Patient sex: M
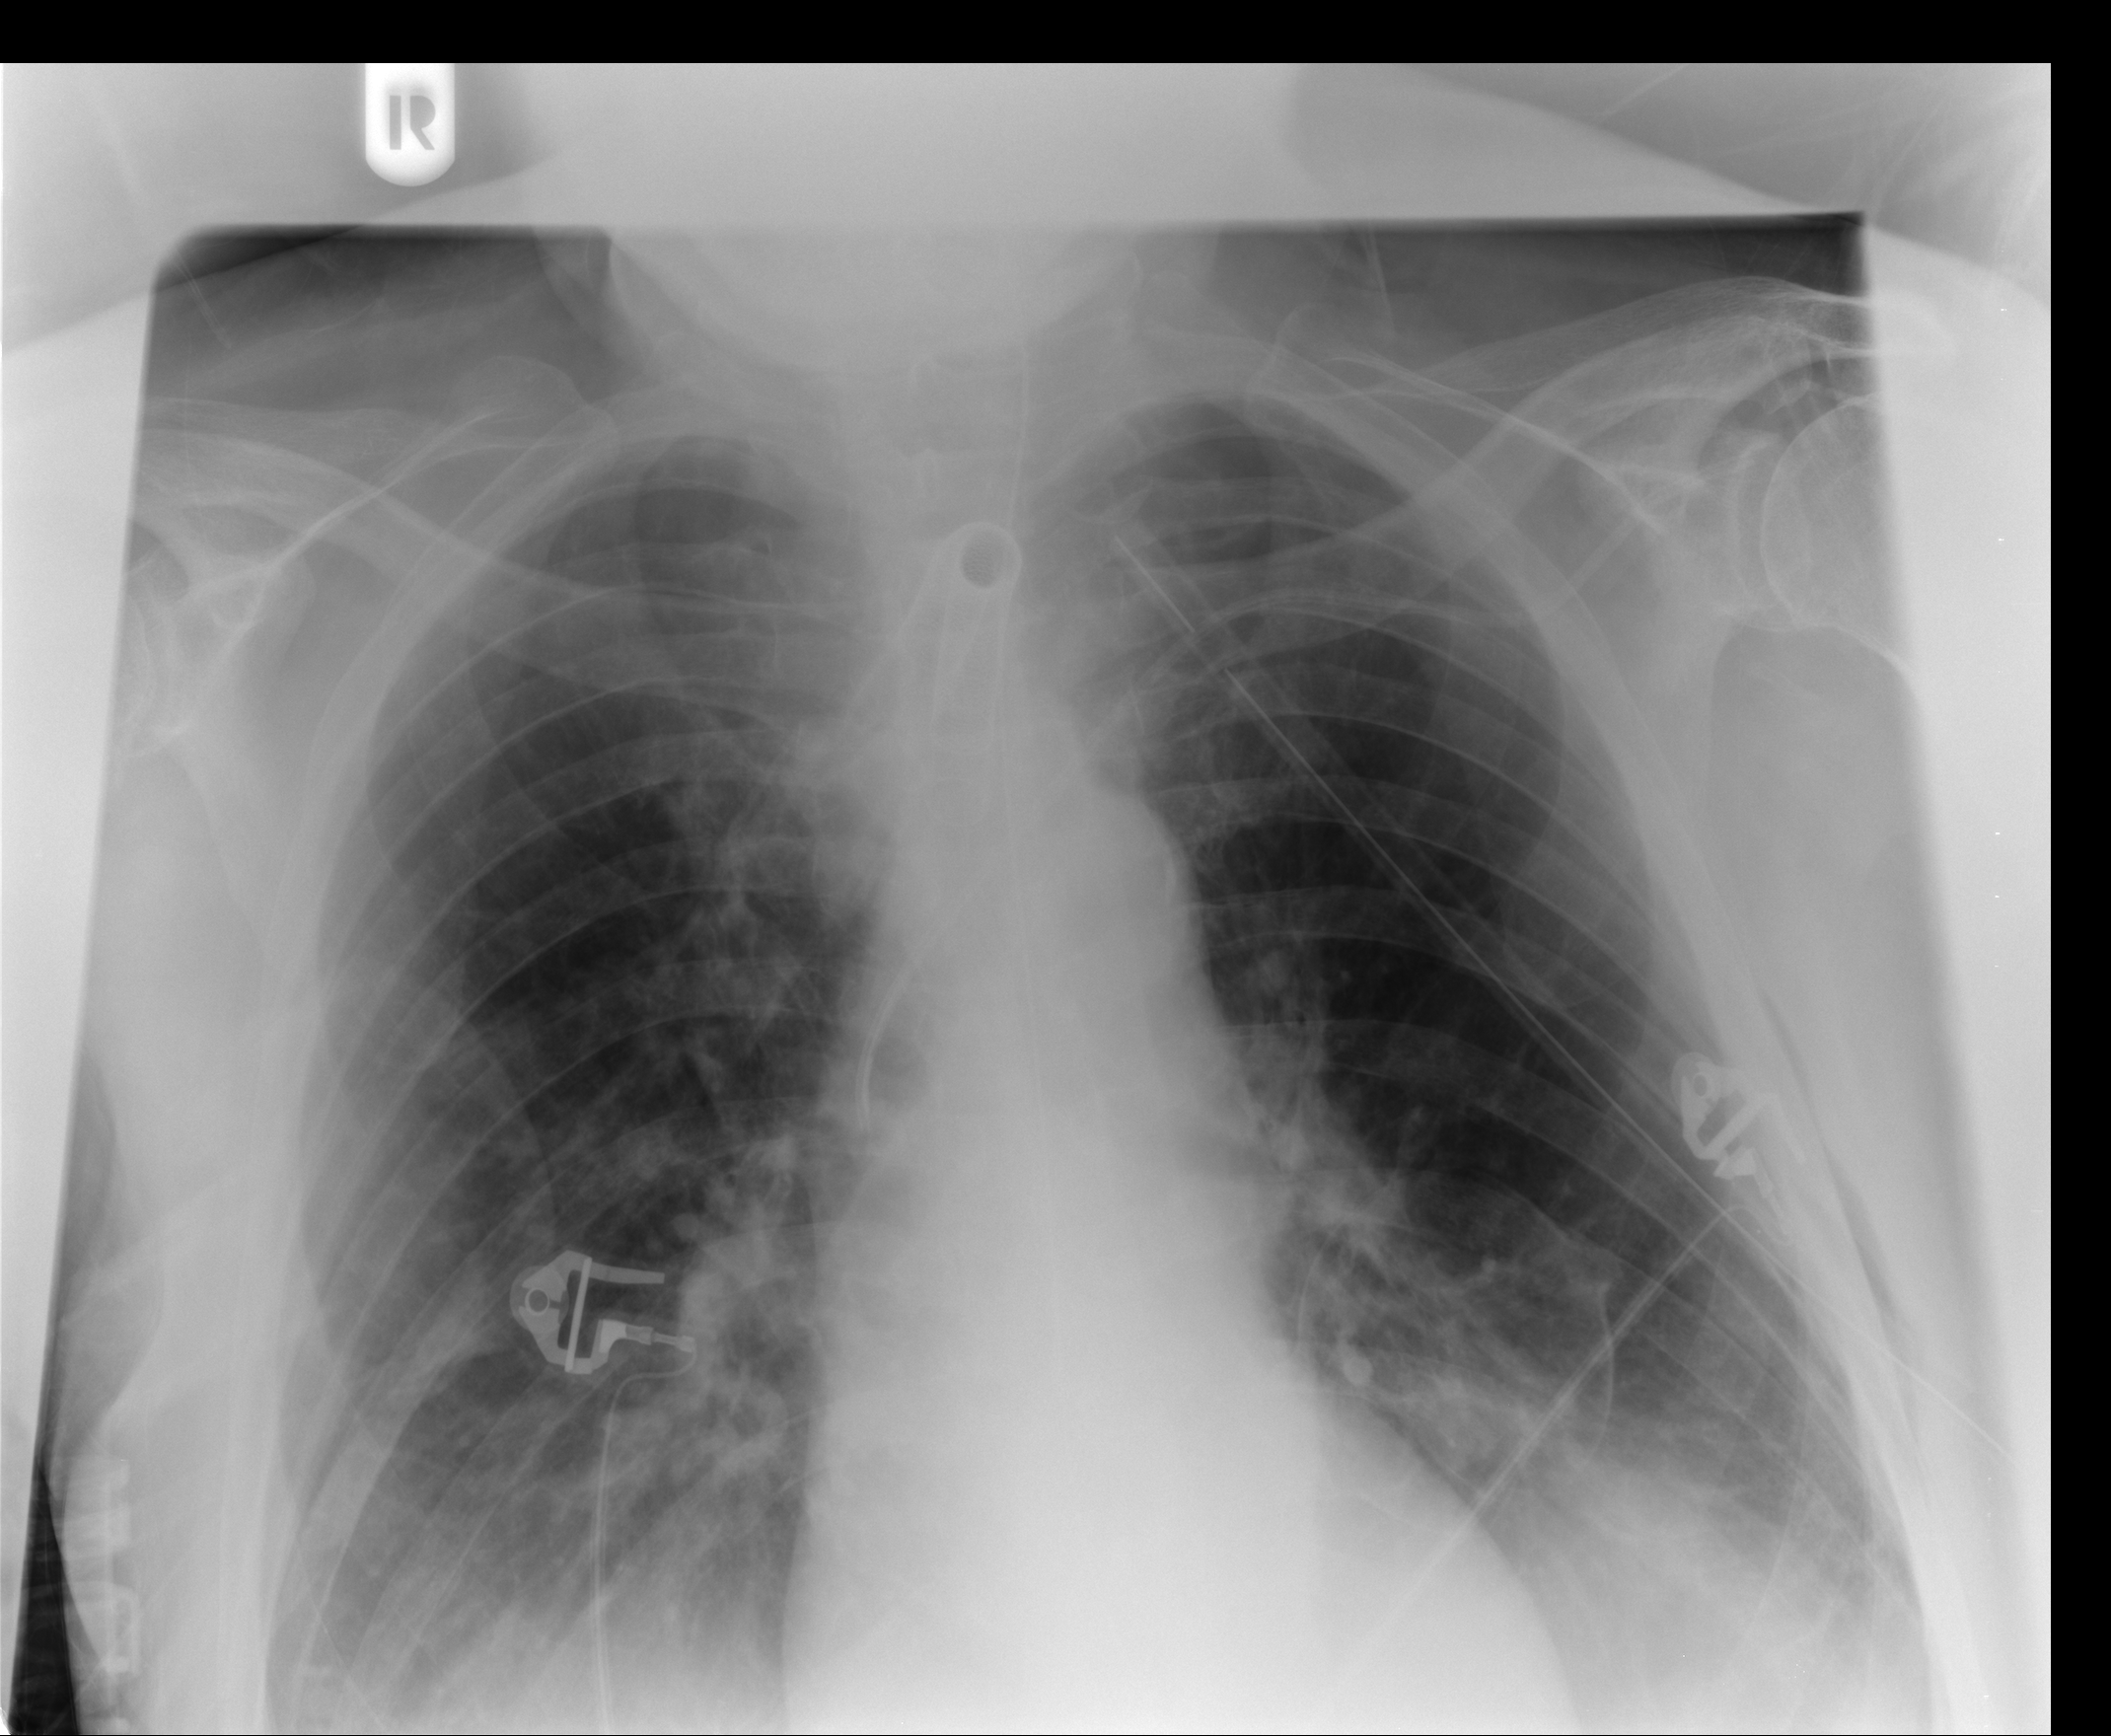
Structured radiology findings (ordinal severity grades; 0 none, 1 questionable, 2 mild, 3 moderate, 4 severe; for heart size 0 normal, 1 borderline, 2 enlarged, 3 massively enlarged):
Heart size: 0
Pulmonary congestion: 0
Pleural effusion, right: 0
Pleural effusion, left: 0
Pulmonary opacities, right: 1
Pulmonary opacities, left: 0
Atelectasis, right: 2
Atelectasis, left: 2